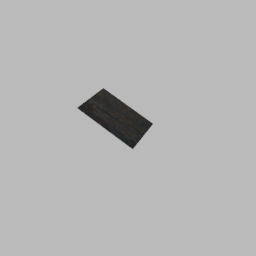
Label: decoration